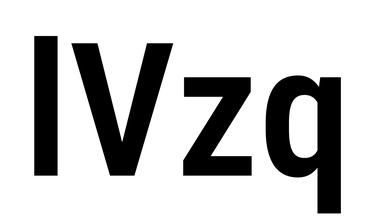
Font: Roboto_Condensed_SemiBold